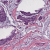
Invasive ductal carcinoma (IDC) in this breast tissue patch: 1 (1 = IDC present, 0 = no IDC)